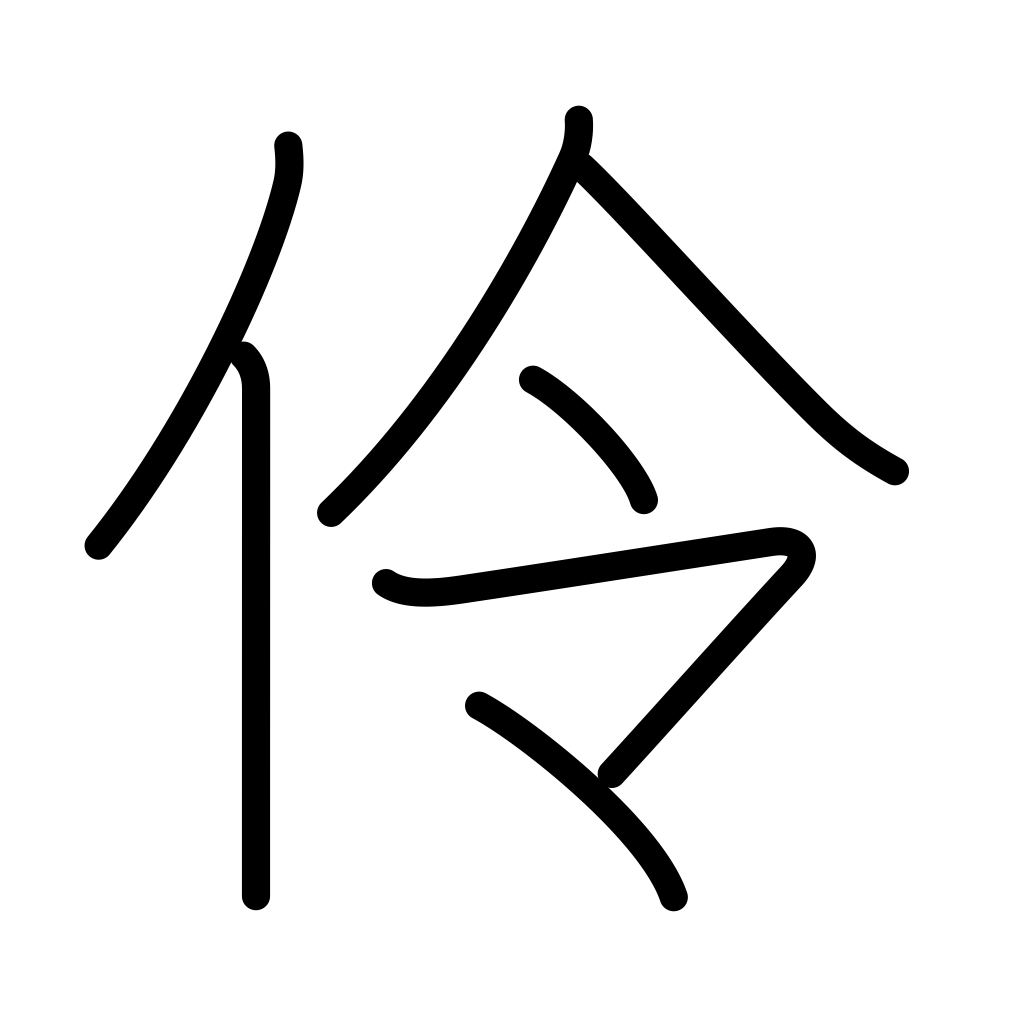
Meaning: actor